Question: i'm building a Django project. I need to send emails through Gmail's API, so i created a project, got API keys, oauth credentials, etc.
I managed to do the "authorization" part, where the user signs in, gives you permission to read + send emails (with access_type=offline, as far as I know) and you get an access_token. I save the "access_token", the "expires_in" and the "refresh_token" fields for the user in a database.
Then, i can read the labels of the user's emails, send emails in his name, etc. No problem.
When trying to send an email, the error i get is:
> HttpAccessTokenRefreshError at /test_gmail_api3/invalid_client: The OAuth client was not found.
I browsed a lot of related stackoverflow questions and tried changing a lot of different things but nothing works. The only thing that works is manually revoking access from my test gmail account, giving access again, and then it works perfectly... until the access_token expires again.
This is the error:

And these are the relevant parts of the code (t ):
This are the relevant parts of the code:
View used to ask user for consent/permission (works well, redirects to test_gmail_api2 with a code:
'''
def test_gmail_api(request):
flow = OAuth2WebServerFlow(client_id='<< edited to keep secret >>.apps.googleusercontent.com',
client_secret='<< edited to keep secret >>MpNLDa',
scope=('https://www.googleapis.com/auth/gmail.readonly ' + 'https://www.googleapis.com/auth/gmail.send'),
redirect_uri='http://localhost:8000/test_gmail_api2/')
auth_uri = flow.step1_get_authorize_url()
return redirect(auth_uri)
'''
view used to use the google code to get access_token and refresh_token (works well, i get the tokens and save them as strings):
'''
def test_gmail_api2(request):
flow = OAuth2WebServerFlow(client_id='<< edited to keep secret >>.apps.googleusercontent.com',
client_secret='<< edited to keep secret >>MpNLDa',
scope=('https://www.googleapis.com/auth/gmail.readonly ' + 'https://www.googleapis.com/auth/gmail.send'),
redirect_uri='http://localhost:8000/test_gmail_api2/')
credentials = flow.step2_exchange(request.GET.get('code', ''))
current_profile = Profile.objects.get(email_address='none@test.com')
current_profile.access_token = credentials.get_access_token(http=None).access_token
current_profile.access_token_expiration = credentials.get_access_token(http=None).expires_in
string_credentials = credentials.to_json()
json_credentials = json.loads(string_credentials)
current_profile.refresh_token = json_credentials['refresh_token']
current_profile.save()
service = build('gmail', 'v1', http=credentials.authorize(Http()))
# Call the Gmail API
test_response = ""
results = service.users().labels().list(userId='me').execute()
labels = results.get('labels', [])
if not labels:
test_response += 'No labels found.'
else:
test_response += 'Labels:'
for label in labels:
test_response += label['name'] + "<br>"
response = service.users().messages().list(userId='me',
q='has:attachment').execute()
messages = []
if 'messages' in response:
messages.extend(response['messages'])
test_response += string_credentials
return HttpResponse(test_response)
'''
Finally, the view that reads all labels and sends an email:
'''
def test_gmail_api3(request):
client_id='<< edited to keep secret >>.apps.googleusercontent.com',
client_secret='<< edited to keep secret >>MpNLDa'
current_profile = Profile.objects.get(email_address='none@test.com')
refresh_token = current_profile.refresh_token
access_token = current_profile.access_token
expires_at = current_profile.access_token_expiration
some_user_agent = 'Mozilla/5.0 (X11; Linux x86_64) AppleWebKit/537.36 (KHTML, like Gecko) Chrome/33.0.1750.517 Safari/537.36'
cred = oauth2client.client.GoogleCredentials(access_token,client_id,client_secret,
refresh_token,expires_at,"https://accounts.google.com/o/oauth2/token",some_user_agent) # tried access_token=None and token_expiry=None but it doesn't work
http = cred.authorize(httplib2.Http())
service = build('gmail', 'v1', http=cred.authorize(Http()))
# Call the Gmail API
test_response = ""
string_credentials = cred.to_json()
json_credentials = json.loads(string_credentials)
test_response += string_credentials + '<br>'
results = service.users().labels().list(userId='me').execute()
labels = results.get('labels', [])
if not labels:
test_response += 'No labels found.'
else:
test_response += 'Labels:'
for label in labels:
test_response += label['name'] + "<br>"
response = service.users().messages().list(userId='me',
q='has:attachment').execute()
messages = []
if 'messages' in response:
messages.extend(response['messages'])
test_response += cred.to_json() + '<br>'
user_id='me'
threads = service.users().threads().list(userId=user_id).execute().get('threads', [])
for thread in threads:
tdata = service.users().threads().get(userId=user_id, id=thread['id']).execute()
nmsgs = len(tdata['messages'])
if nmsgs > 2: # skip if <3 msgs in thread
msg = tdata['messages'][0]['payload']
subject = ''
for header in msg['headers']:
if header['name'] == 'Subject':
subject = header['value']
break
if subject: # skip if no Subject line
test_response += subject + ' has num of mssgs: ' + str(nmsgs) + '<br>'
message = MIMEText('blah blah blah')
message['to'] = 'my_personal_email@gmail.com'
message['from'] = 'me'
message['subject'] = 'it seems to be working'
final_mssg = {'raw': base64.urlsafe_b64encode(message.as_string().encode()).decode()}
try:
message = (service.users().messages().send(userId='me', body=final_mssg).execute())
test_response += 'WE JUST SENT A MESSAGE WITH ID ' + message['id']
except Exception as e:
test_response += "we couldn't send the message. Error: " + str(e)
return HttpResponse(test_response)
'''
I don't know what's the problem. I've tried changing a lot of things in the code, but can't get away from this error. I've been battling with this for 2 days know and i'm going crazy. Can somebody help me please?
Thanks!
PS: this is the database entry where the tokens are correctly saved:
<URL>
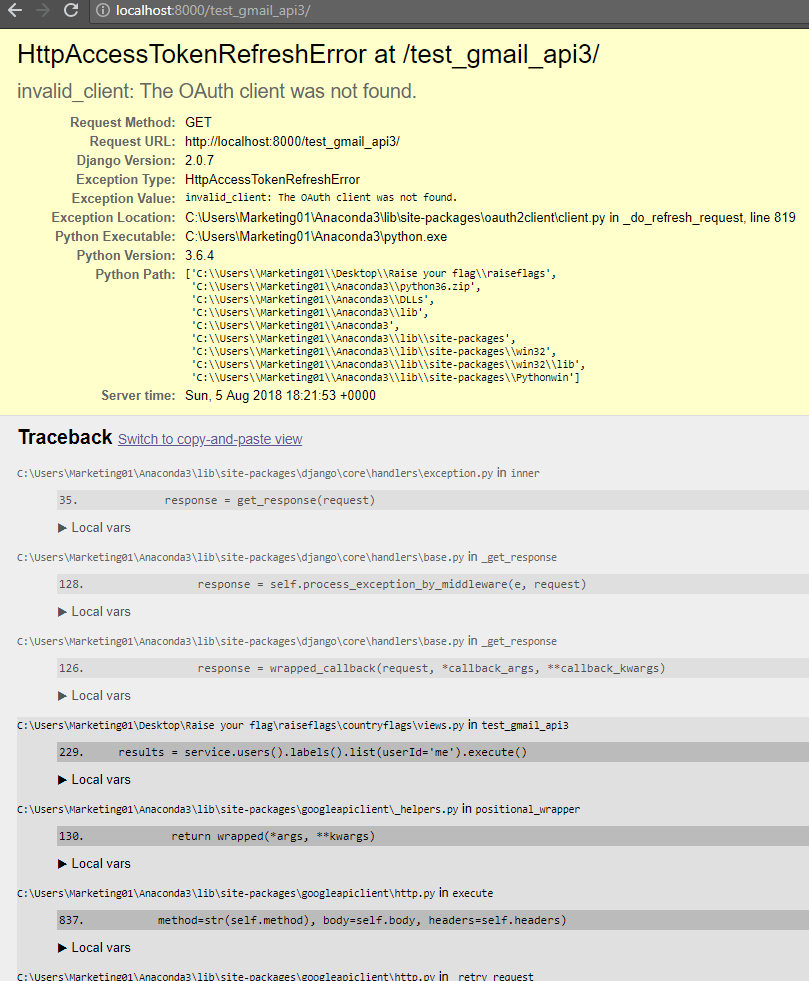
Answer: My god, I just found the solution.
I went through the error log again and noticed that the variable "client_id" was a list instead of a string:
<URL>
Went back to the code an saw that there was an extra comma were there shouldn't be (hence, making "client_id" a list instead of a string like it should):
<URL>
And this is what triggered the error. I guess it only triggered it when it needed to refresh the token.
Removed the comma and works nicely now. Silly me.
Sorry about the question, it was very specific to me and i guess it won't ever help anyone.
I know that the code needs a lot of redoing and tidyng up (for example, i do cred.authorize() 2 times!), it was just for testing purposes and i got stuck in it.